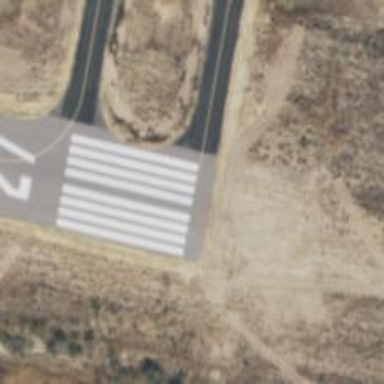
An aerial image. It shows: Asphalt taxiway at the airport.